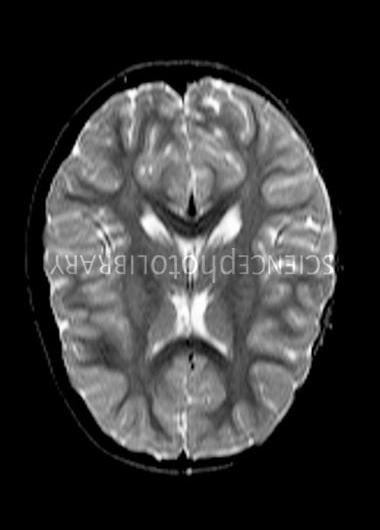
Label: notumor